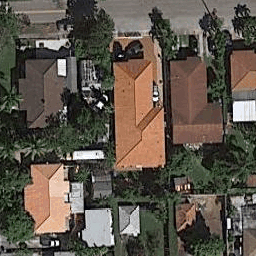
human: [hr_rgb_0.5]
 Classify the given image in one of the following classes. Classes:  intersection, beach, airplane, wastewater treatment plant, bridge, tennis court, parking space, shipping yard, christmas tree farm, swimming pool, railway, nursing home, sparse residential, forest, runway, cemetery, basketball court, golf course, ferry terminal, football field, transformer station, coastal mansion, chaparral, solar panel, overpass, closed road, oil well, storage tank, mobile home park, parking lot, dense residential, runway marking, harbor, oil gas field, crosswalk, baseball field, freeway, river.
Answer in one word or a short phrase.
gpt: dense residential